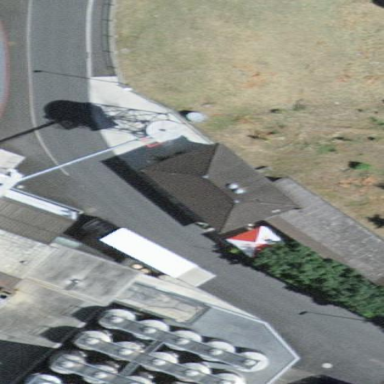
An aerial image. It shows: Cafe.